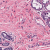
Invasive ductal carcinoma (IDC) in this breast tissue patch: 0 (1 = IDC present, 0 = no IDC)